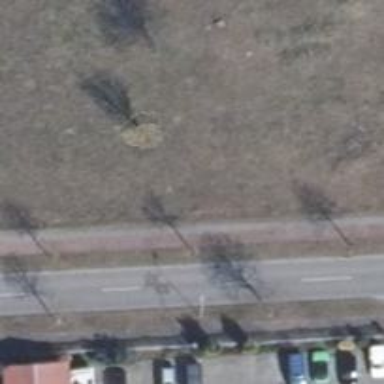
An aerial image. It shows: Avenue of deciduous broadleaved trees.